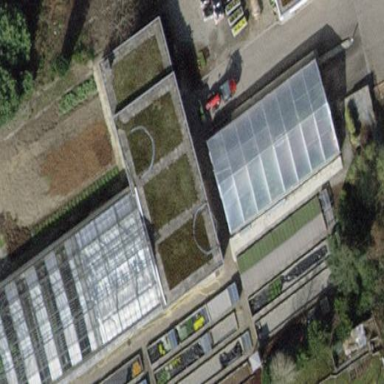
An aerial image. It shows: Greenhouse.